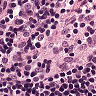
Metastatic tissue present: no